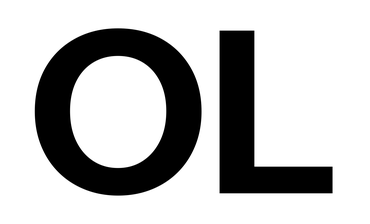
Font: InstrumentSans_Bold